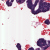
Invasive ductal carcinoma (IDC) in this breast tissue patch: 0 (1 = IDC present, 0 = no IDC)